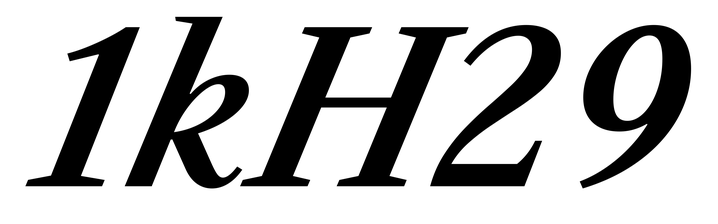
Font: LibreCaslonText-Italic_SemiBold_Italic